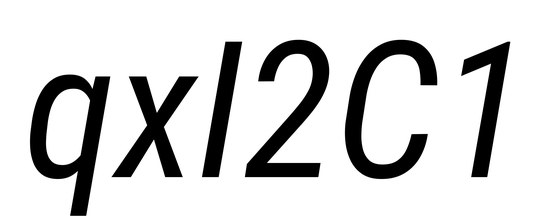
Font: Roboto-Italic_Condensed_Italic